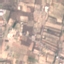
Land use / land cover class: PermanentCrop